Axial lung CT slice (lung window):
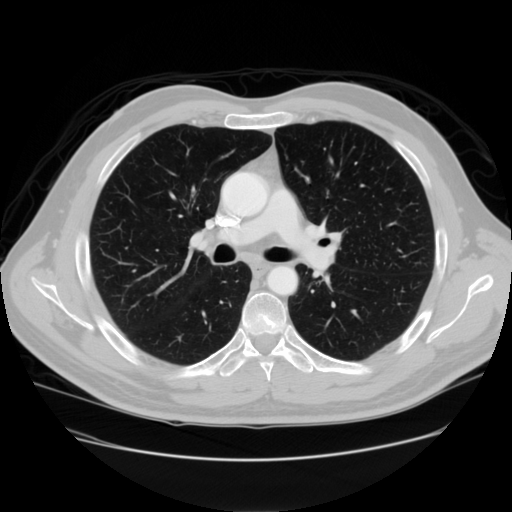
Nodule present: no